Question: I have created a HTML email and it looks awesome insider of the browser, but once I send it in an email, the tables shift and images disappear. I am using C# to dynamically add the data to the braces. In the CSS, there are double braces as an escape character in order for C# to add the data. All the images have linked images using absolute urls.
This is what it is supposed to look like:
<URL>
However, it doesn't look like that when I send it. It looks like this:

How do I fix the table shift and missing image problem?
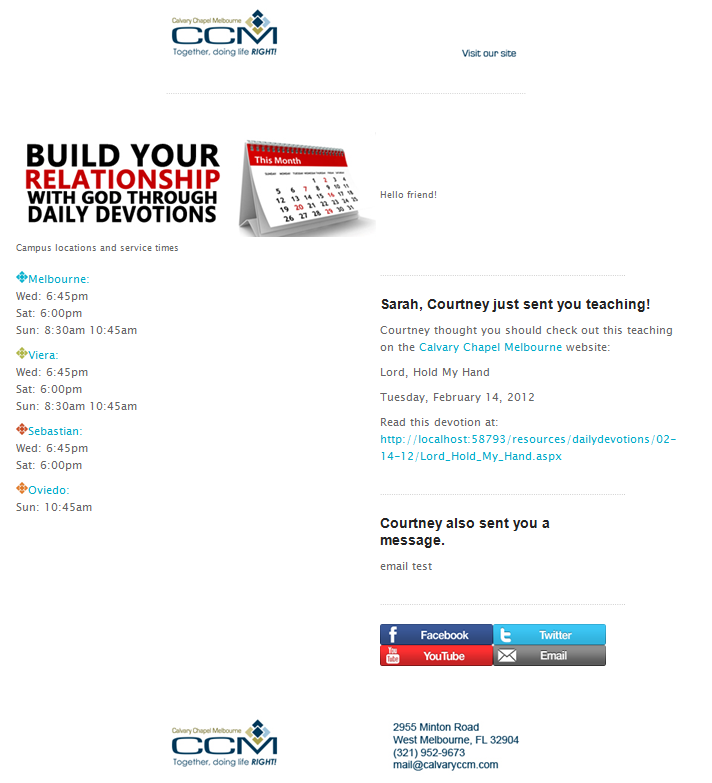
Answer: As others have said, you need to make all your styles inline for the majority of email clients. <URL> is an excellent service for this. Run it through this then give it another go.
Some other things you will probably need to do is give all '<td>''s a width and set all images to 'display:block'.